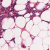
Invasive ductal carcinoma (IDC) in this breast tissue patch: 1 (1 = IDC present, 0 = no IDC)